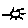
Label: sun